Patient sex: M
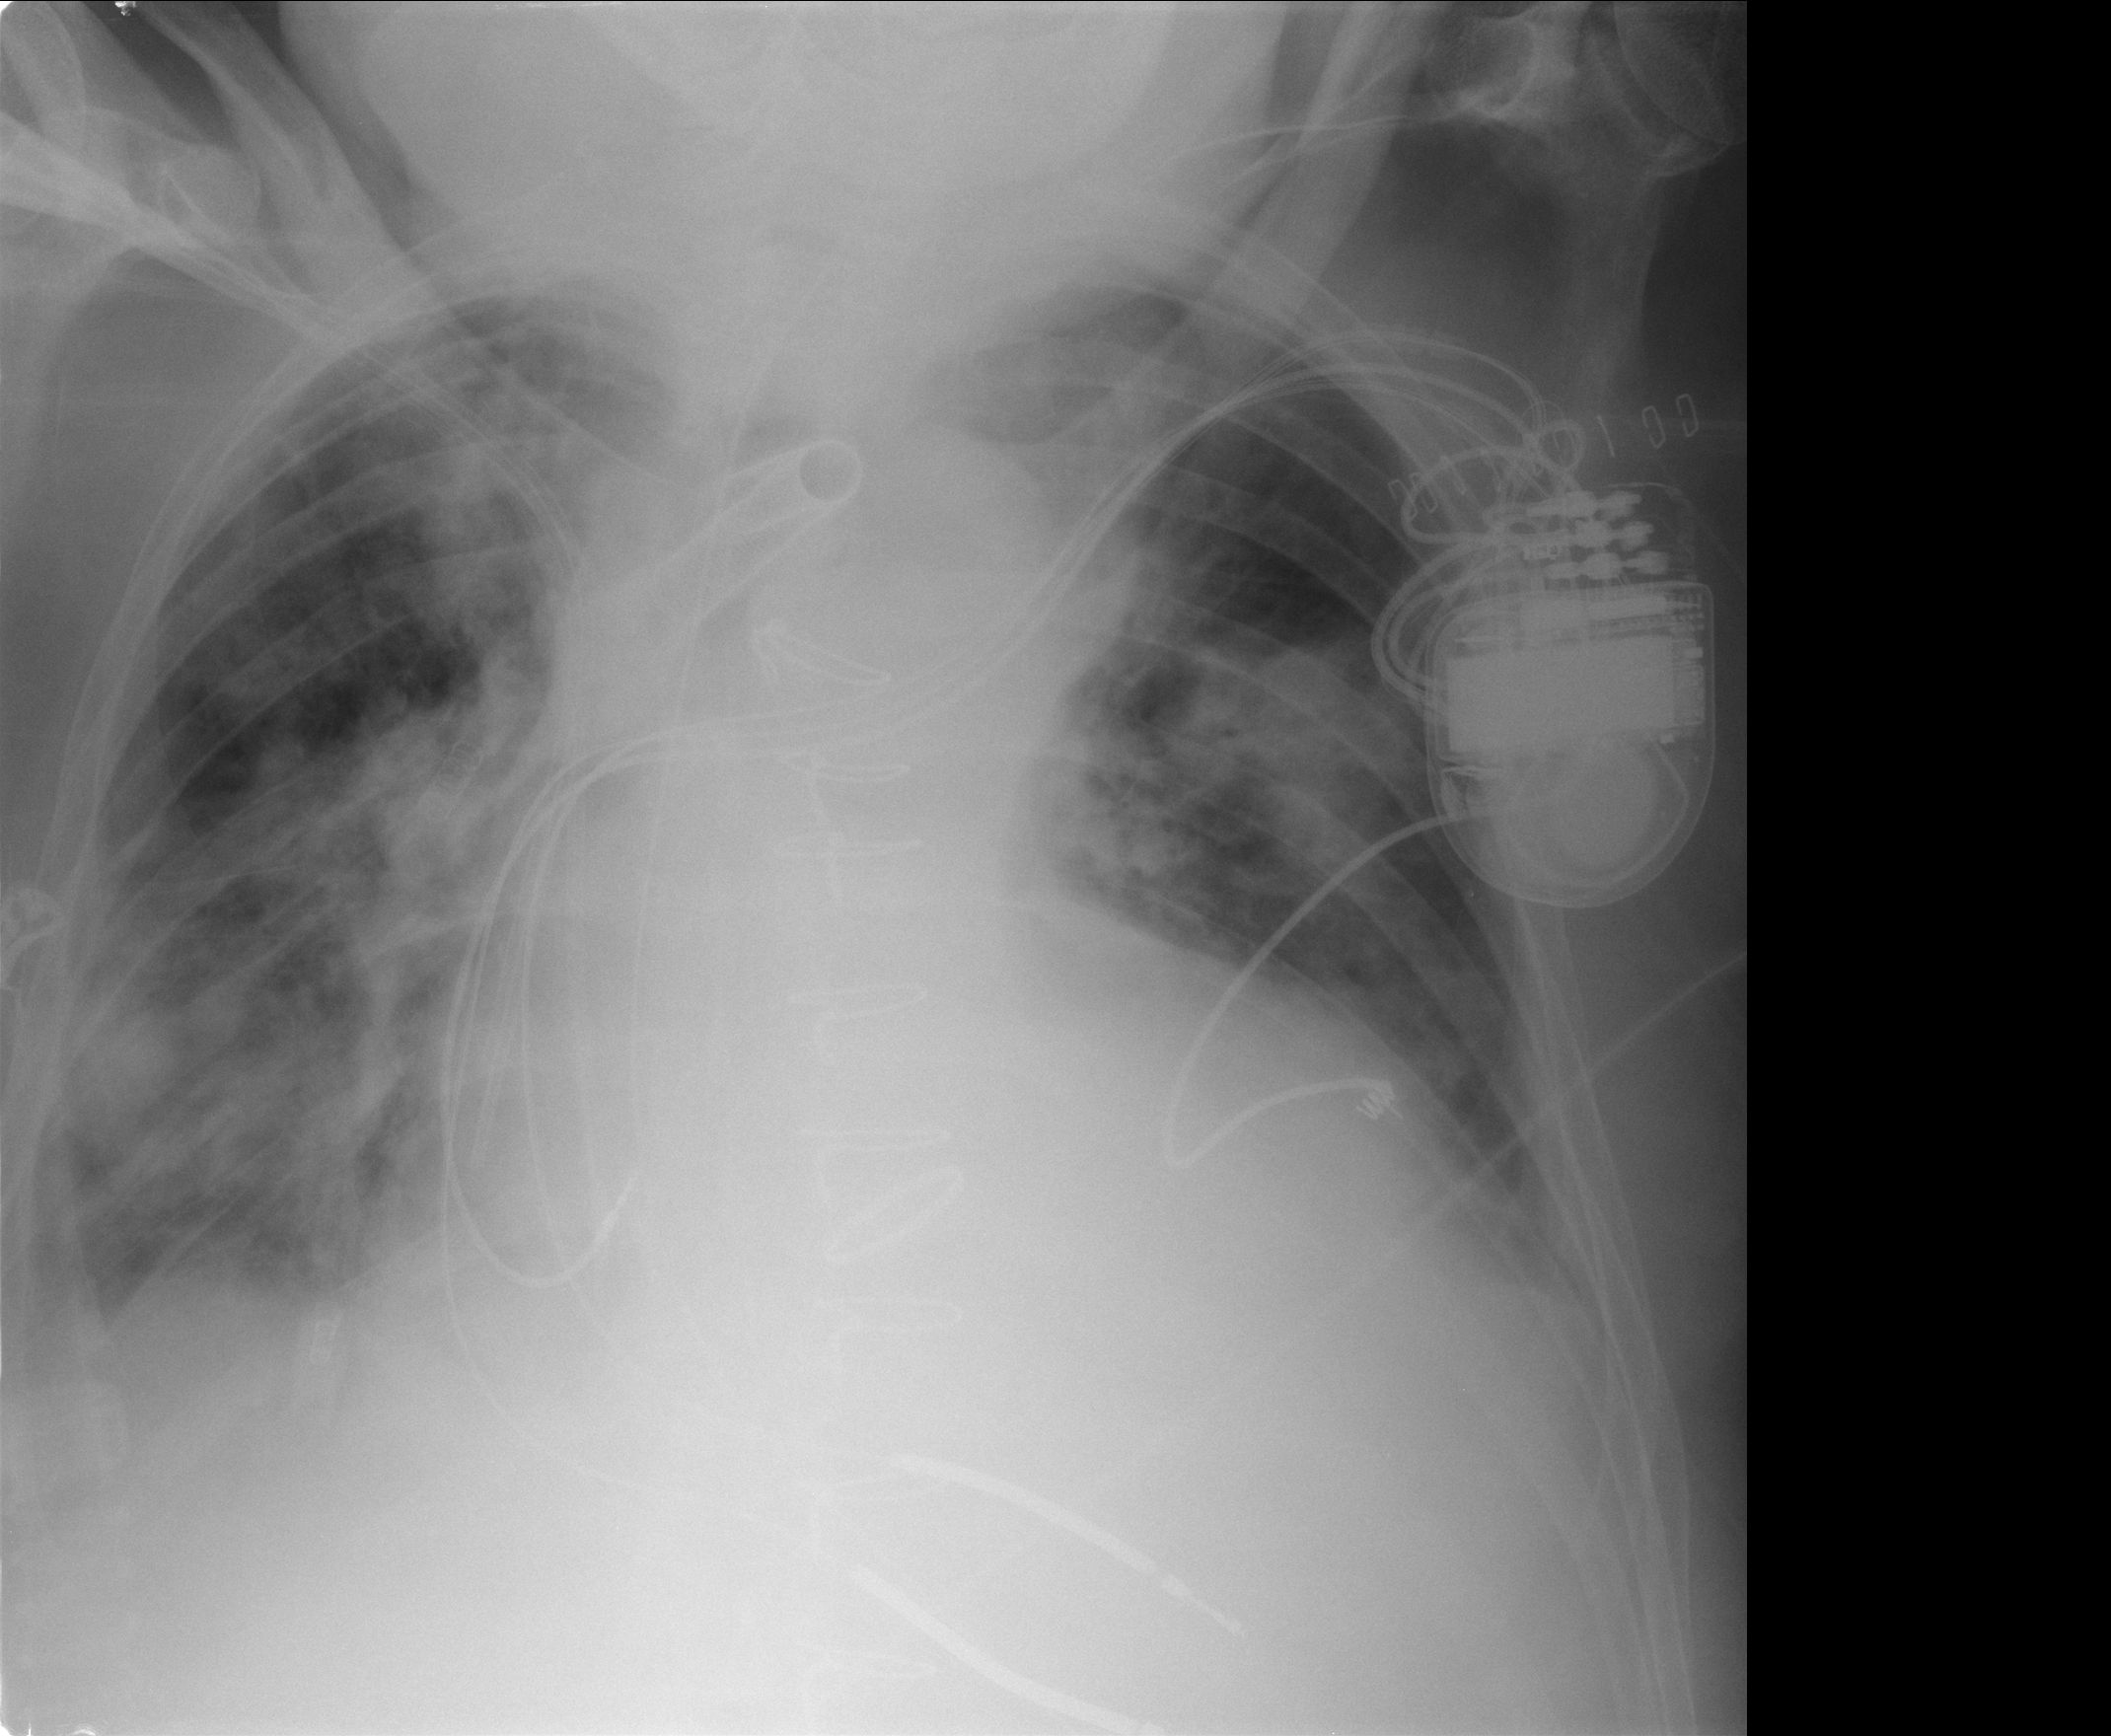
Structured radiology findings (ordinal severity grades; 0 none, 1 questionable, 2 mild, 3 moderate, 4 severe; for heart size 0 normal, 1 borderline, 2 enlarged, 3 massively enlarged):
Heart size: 3
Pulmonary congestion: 2
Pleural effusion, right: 2
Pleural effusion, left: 2
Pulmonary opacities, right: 3
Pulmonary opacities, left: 3
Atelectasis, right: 2
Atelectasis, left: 2